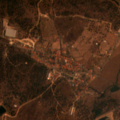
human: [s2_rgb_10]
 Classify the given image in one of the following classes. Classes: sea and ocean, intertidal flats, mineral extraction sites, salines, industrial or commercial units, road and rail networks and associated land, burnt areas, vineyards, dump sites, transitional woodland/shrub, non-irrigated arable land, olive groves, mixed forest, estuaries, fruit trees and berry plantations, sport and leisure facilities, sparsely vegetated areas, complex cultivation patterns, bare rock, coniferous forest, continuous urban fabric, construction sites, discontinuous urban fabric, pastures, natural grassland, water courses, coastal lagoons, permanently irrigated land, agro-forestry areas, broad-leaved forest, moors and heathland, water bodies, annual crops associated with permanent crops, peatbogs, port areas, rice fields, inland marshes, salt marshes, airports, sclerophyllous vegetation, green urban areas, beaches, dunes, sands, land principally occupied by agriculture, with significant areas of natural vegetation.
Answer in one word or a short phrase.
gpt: discontinuous urban fabric, non-irrigated arable land, permanently irrigated land, agro-forestry areas